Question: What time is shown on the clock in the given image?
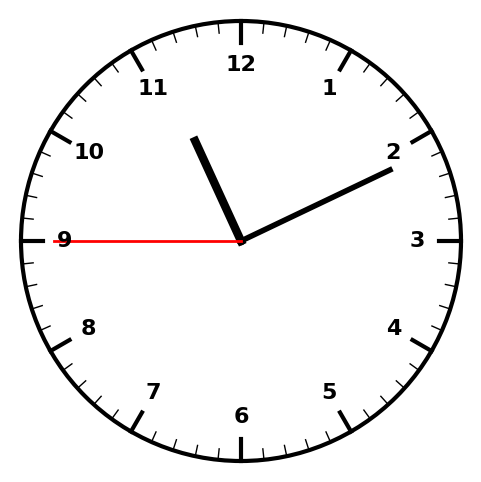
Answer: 11:10:45